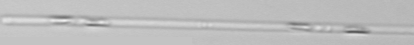
Label: Leptocylindrus